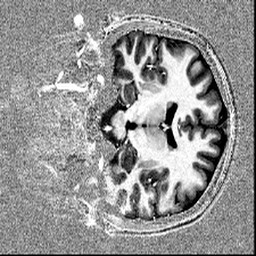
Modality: T1w
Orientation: coronal
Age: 22
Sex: female